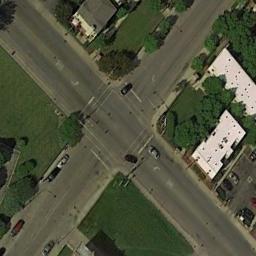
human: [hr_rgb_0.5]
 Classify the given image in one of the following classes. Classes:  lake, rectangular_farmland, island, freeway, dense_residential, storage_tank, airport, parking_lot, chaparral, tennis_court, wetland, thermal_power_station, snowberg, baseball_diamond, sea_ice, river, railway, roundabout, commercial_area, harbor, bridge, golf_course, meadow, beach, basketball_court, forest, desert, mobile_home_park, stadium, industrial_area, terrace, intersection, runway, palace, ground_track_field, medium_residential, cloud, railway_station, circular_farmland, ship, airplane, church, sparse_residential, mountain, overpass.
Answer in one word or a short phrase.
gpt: intersection